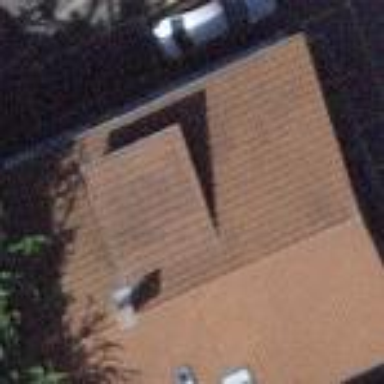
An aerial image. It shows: Gabled building.